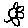
Label: flower